Interaction volume radius: 5 \u00c5
Interaction volume height: 10 \u00c5
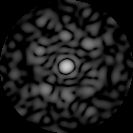
Disorder parameter: 0.8324